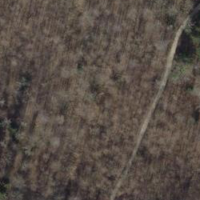
EUNIS habitat code: 41
Species observed at this site:
Fagus sylvatica